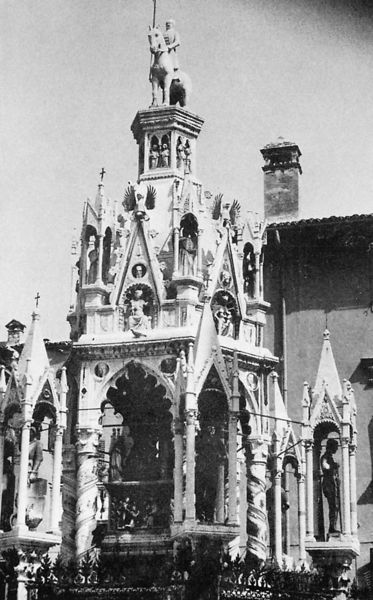
Titel: Reiterstandbild des Can Signorio
Standort: Verona, S. Maria Antica (EU - I - Toskana)
Schlagwörter: gott, himmel, schatten, weiß, kirchturm, grau, licht, schwarz, säulen, haus, zaun, alt, häuser, gitter, kirche, sonne, gotik, kamin, pferd, reiter, schornstein, turm, relief, bogen, giebel, figuren, lanze, spitz, ornamente, verzierung, foto, fotografie, erker, kreuz, türmchen, türme, denkmal, rathaus, ritter, gesims, skulpturen, kreuze, gotisch, spitzbogen, grab, grabmal, monument, reiterstandbild, historisch, nischen, barok, spitzdach, trum, jeanne, spitzboden, skaliger